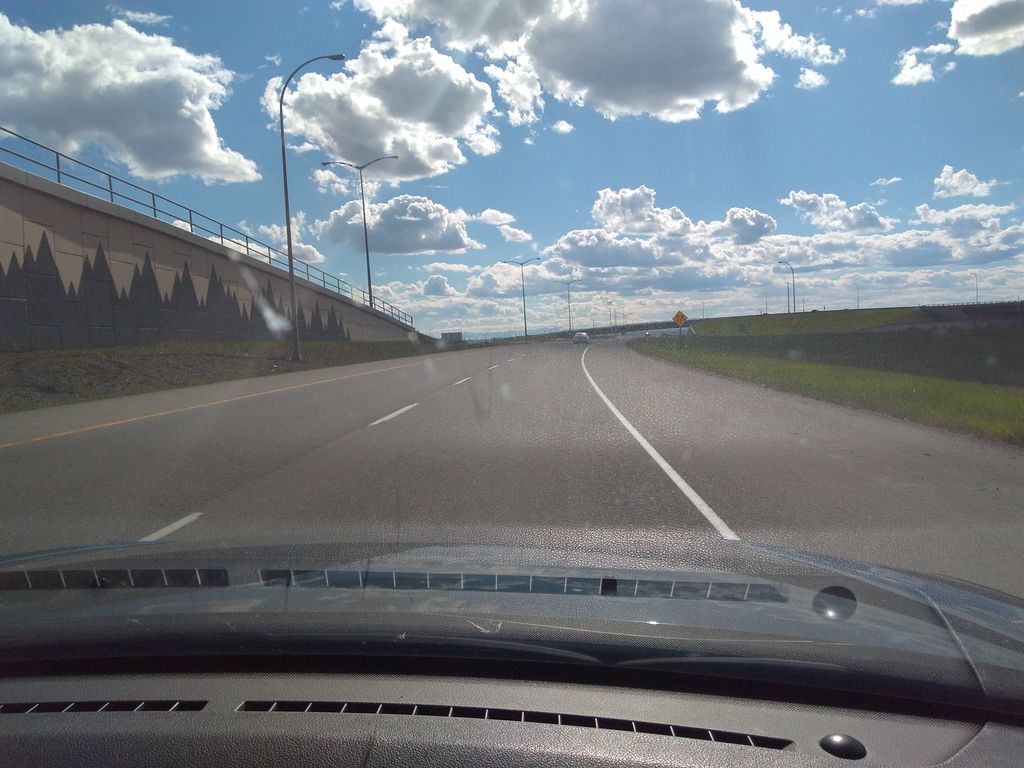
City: calgary